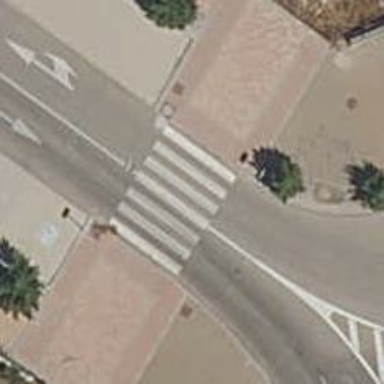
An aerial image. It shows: Uncontrolled road crossing.